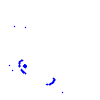
Particle: kaon